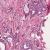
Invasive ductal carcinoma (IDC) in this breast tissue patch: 1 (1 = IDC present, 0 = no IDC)